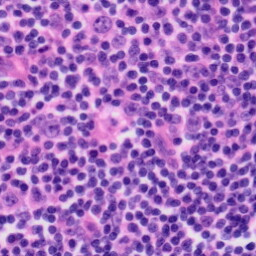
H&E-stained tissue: Tonsil